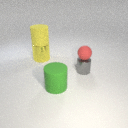
small red rubber sphere above small gray metal cylinder